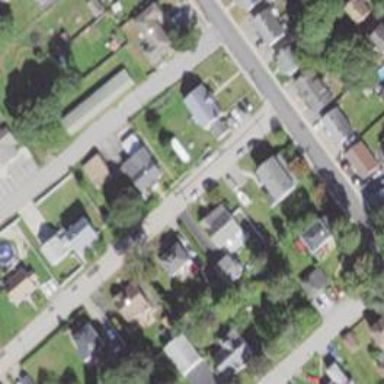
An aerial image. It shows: Residential driveway designated as service road.